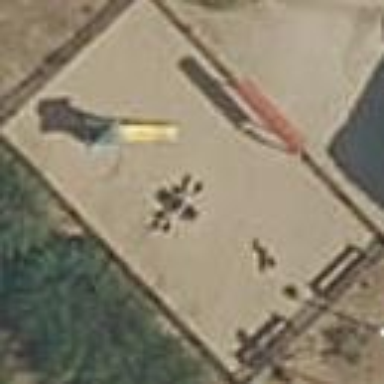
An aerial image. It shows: Playground area for leisure activities on the land.